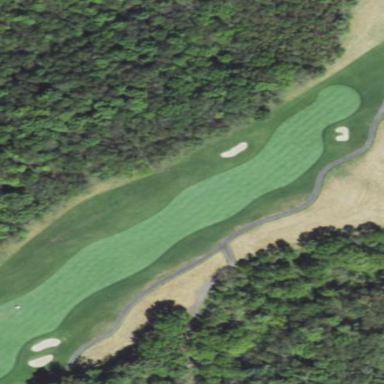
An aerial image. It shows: Area of rough grass used for golf.